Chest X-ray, AP view. Patient: 33 years old, sex F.
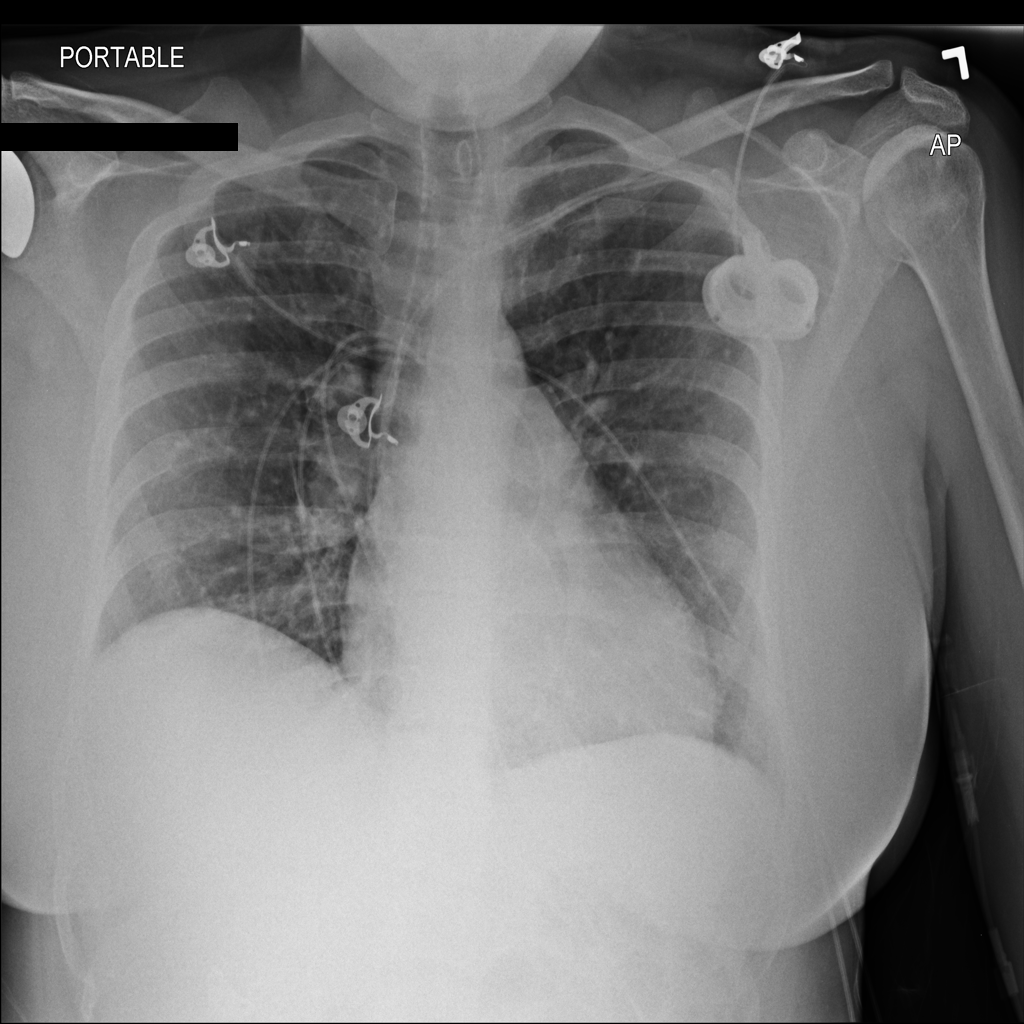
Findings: No Finding